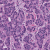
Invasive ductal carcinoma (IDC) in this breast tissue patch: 1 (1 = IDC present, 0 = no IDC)